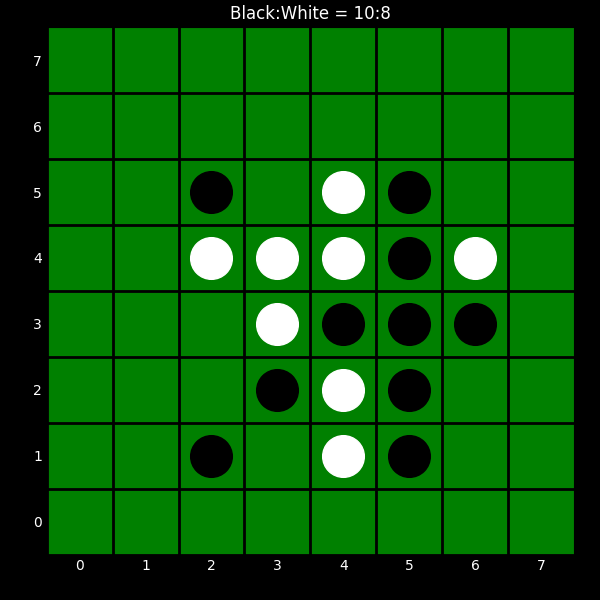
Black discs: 10
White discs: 8